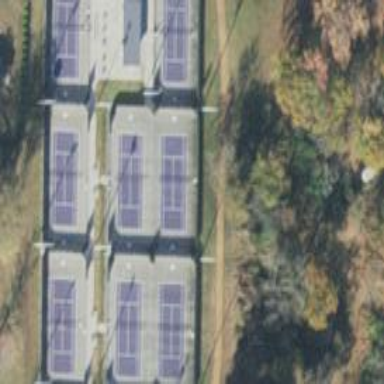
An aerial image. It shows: Tennis court on pitch.